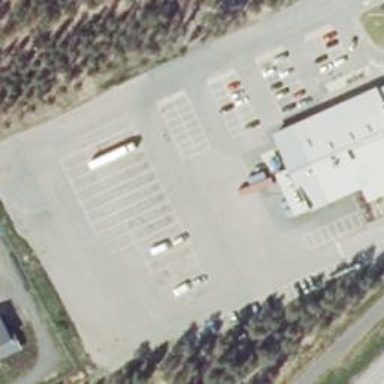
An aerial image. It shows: Parking area with surface.